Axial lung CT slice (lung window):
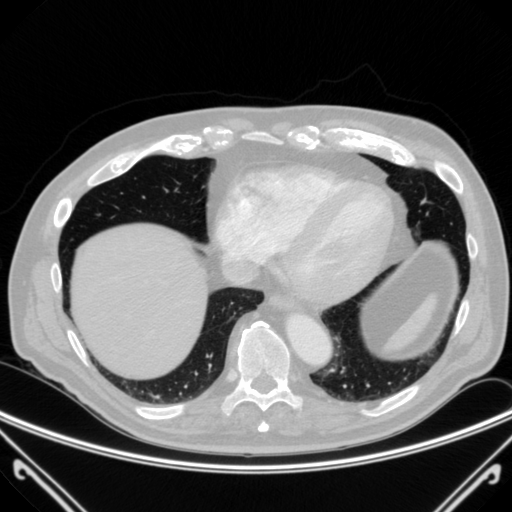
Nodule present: no